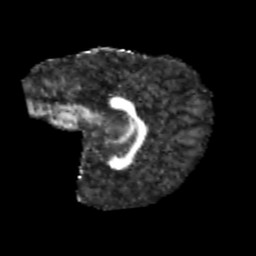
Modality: FA
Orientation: sagittal
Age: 9
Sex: female
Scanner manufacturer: siemens
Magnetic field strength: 3 T
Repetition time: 3.8 s
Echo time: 0.07 s